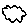
Label: cloud